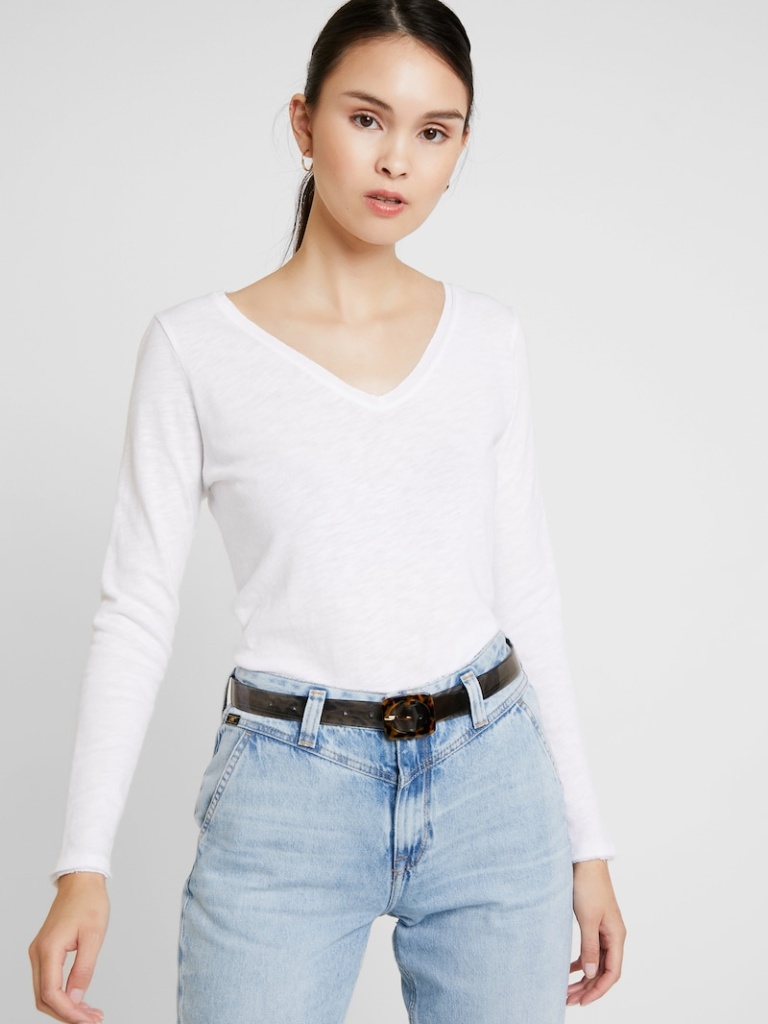
cotton tight a long-sleeved with the sleeves down hip length Fully Tucked in scoop t-shirt